Field crop: maize
Growth stage: 2
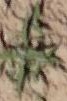
Species: atriplex